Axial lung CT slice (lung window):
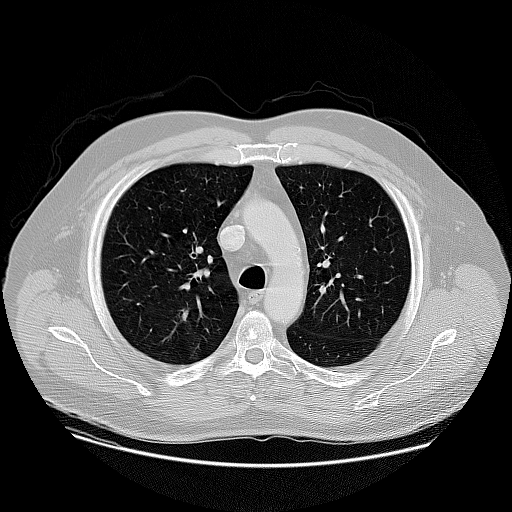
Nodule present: no